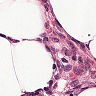
Metastatic tissue present: no